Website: lowes
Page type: customer-info-address
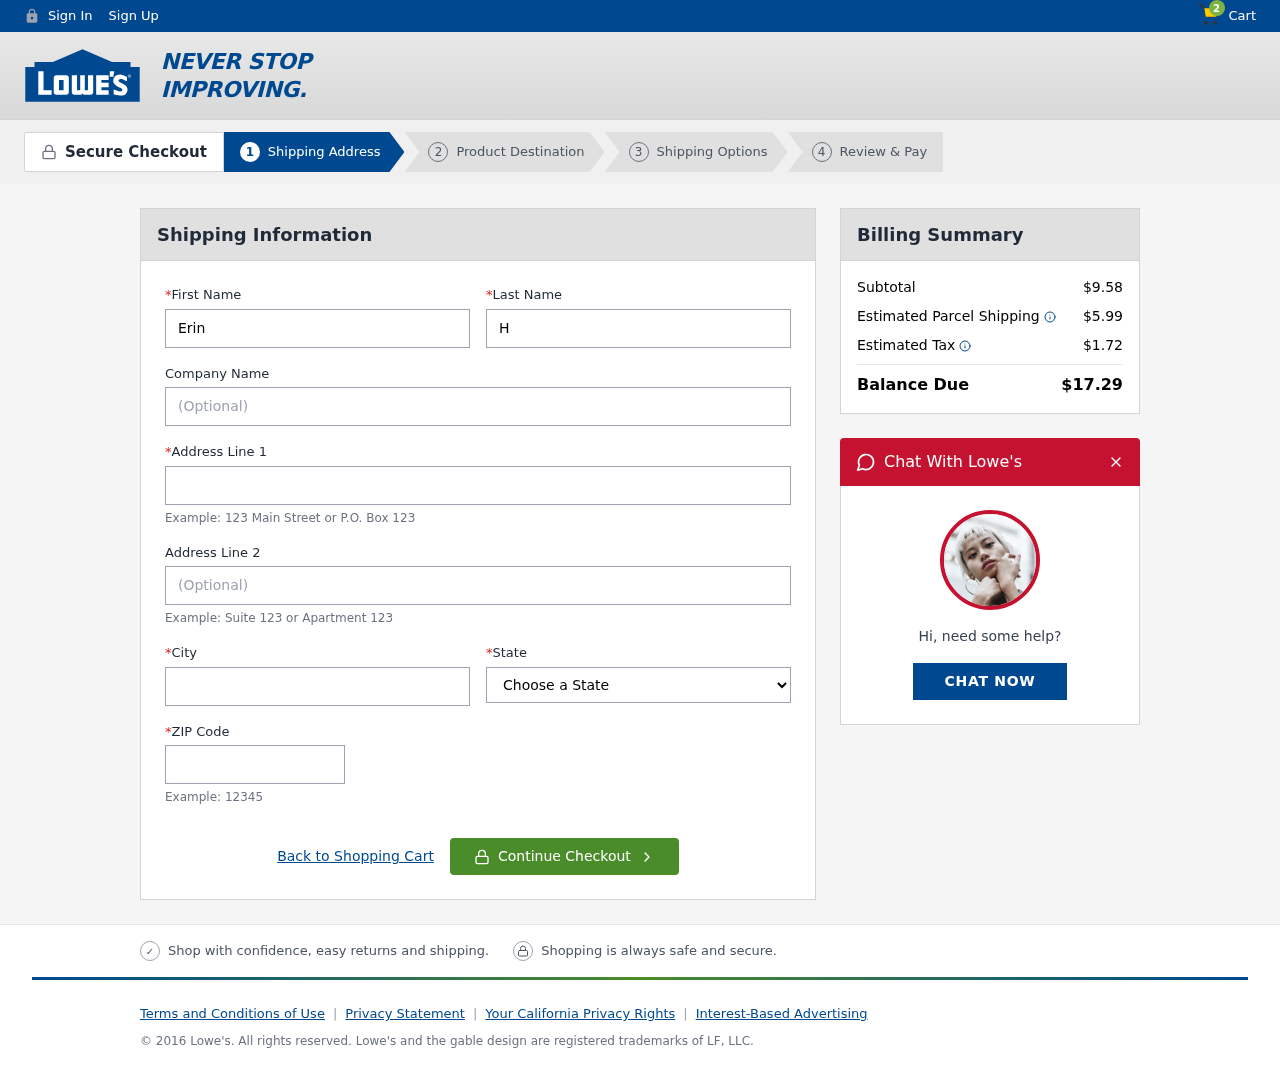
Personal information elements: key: PII_CITY
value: Gravesbury
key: PII_COMPANY
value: Oconnor LLC
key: PII_FIRSTNAME
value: Erin
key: PII_LASTNAME
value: Hernandez
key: PII_POSTCODE
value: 35455
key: PII_STATE
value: PR
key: PII_STREET
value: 404 Booth Parkways
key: PII_STREET2
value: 7376 Perkins Knoll Suite 277
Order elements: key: ORDER_NUM_ITEMS
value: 2
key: ORDER_SUBTOTAL
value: $9.58
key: ORDER_SHIPPING_COST
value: $5.99
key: ORDER_TAX
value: $1.72
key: ORDER_TOTAL
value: $17.29